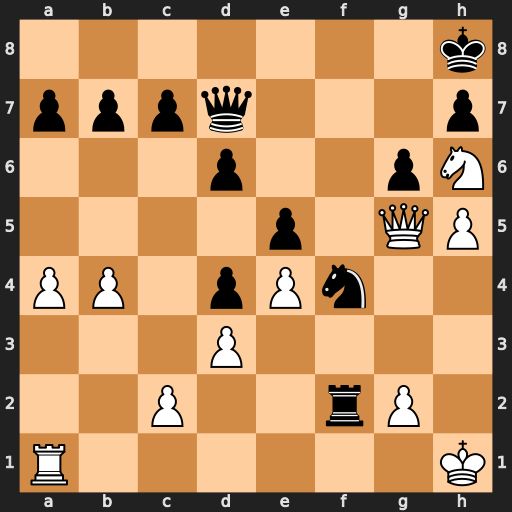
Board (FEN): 7k/pppq3p/3p2pN/4p1QP/PP1pPn2/3P4/2P2rP1/R6K
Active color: w
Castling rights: -
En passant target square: -
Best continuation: Qf6+ Qg7 Qd8+ Qf8 Qxf8#